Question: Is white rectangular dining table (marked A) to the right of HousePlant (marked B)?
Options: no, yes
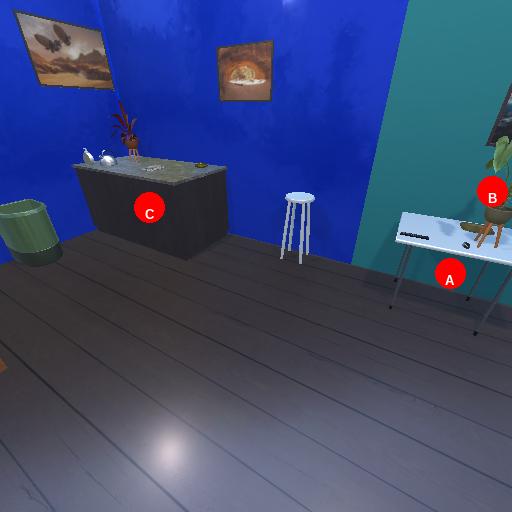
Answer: no